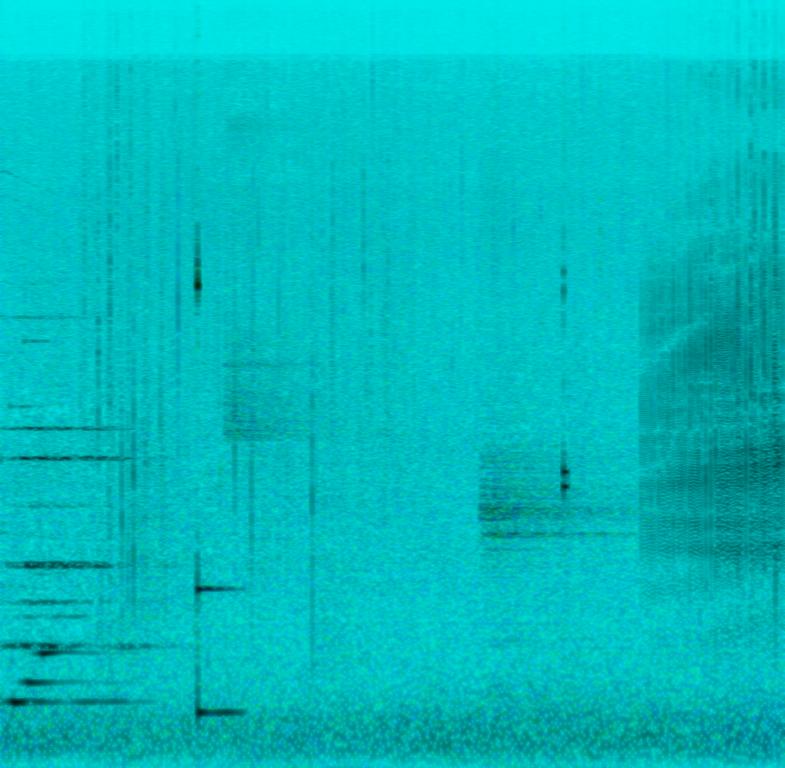
This audio contains videogame-sounds, sound-effects. You can hear water running/dripping, clicking sounds and other noises that sound like being in a big cave. This is an amateur recording.